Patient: sex F, age 68
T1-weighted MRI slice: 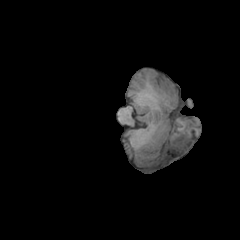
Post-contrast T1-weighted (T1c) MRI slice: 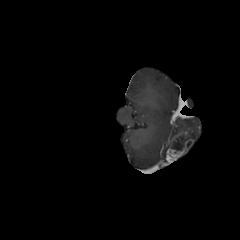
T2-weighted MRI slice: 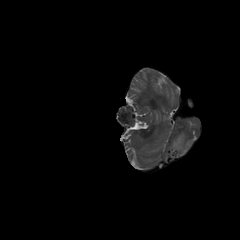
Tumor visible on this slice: yes
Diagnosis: Glioblastoma, IDH-wildtype
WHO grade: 4